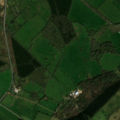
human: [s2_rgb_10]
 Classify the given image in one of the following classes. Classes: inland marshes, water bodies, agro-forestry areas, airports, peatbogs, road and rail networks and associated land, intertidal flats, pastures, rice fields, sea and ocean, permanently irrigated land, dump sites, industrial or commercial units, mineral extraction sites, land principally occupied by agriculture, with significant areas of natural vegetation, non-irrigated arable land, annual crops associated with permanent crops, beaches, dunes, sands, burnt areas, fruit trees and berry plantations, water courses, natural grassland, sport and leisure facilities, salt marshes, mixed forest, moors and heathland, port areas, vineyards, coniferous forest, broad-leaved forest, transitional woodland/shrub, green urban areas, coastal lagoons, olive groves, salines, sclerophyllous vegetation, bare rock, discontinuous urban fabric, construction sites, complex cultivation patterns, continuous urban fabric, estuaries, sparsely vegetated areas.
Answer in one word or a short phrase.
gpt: pastures, broad-leaved forest